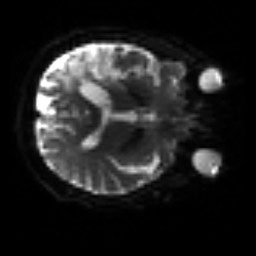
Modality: sbref
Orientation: axial
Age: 70
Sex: male
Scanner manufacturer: siemens
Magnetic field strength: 3 T
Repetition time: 3.2 s
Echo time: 0.081 s